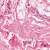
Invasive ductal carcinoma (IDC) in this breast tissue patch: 0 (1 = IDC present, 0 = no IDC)